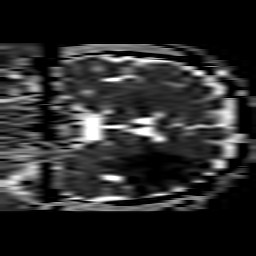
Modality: ADC
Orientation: coronal
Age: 19
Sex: male
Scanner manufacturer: philips
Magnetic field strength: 3 T
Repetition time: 3.933 s
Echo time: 0.06073 s